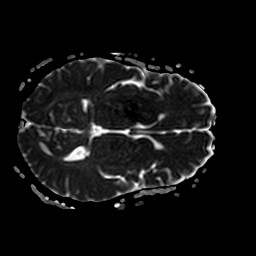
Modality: ADC
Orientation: axial
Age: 60
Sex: male
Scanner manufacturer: philips
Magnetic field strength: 3 T
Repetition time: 4.067 s
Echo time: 0.05944 s